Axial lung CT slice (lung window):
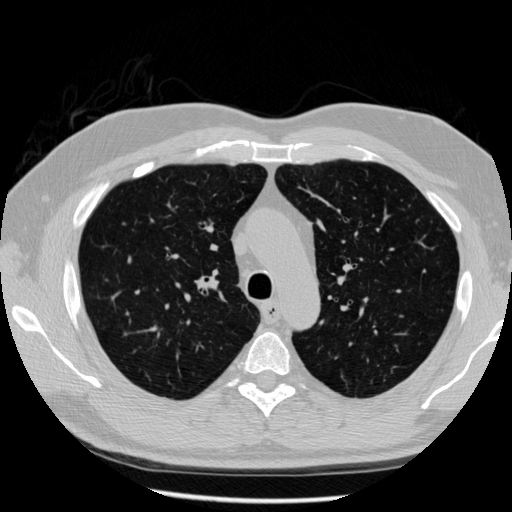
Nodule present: no